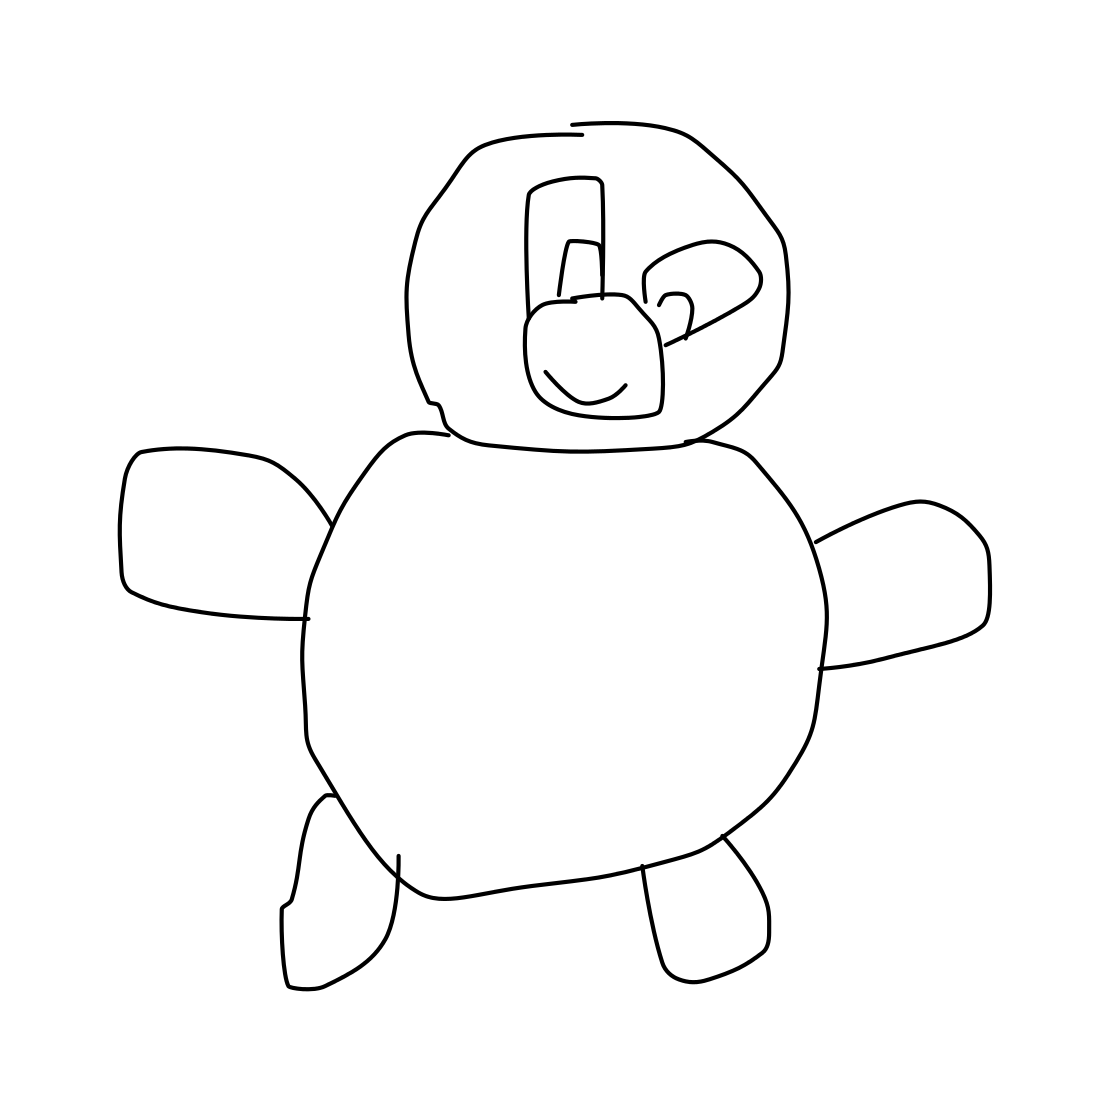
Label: teddy-bear